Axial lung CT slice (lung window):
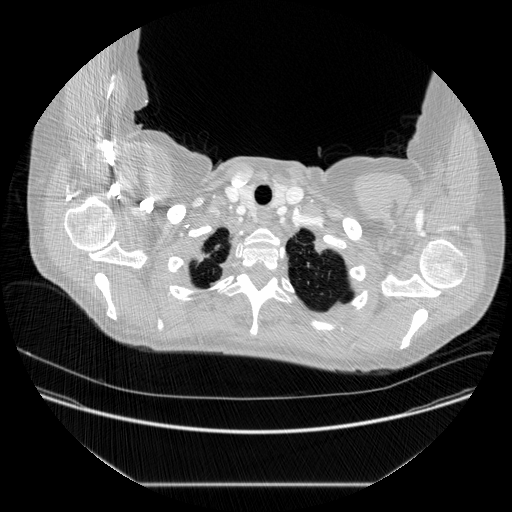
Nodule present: no